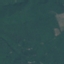
Label: Forest